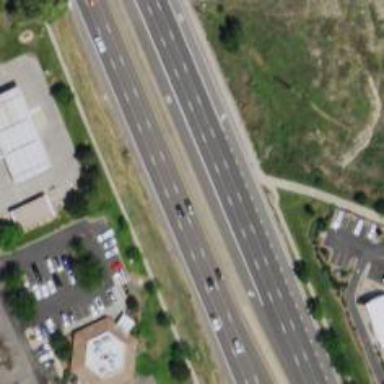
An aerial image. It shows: Trunk highway.